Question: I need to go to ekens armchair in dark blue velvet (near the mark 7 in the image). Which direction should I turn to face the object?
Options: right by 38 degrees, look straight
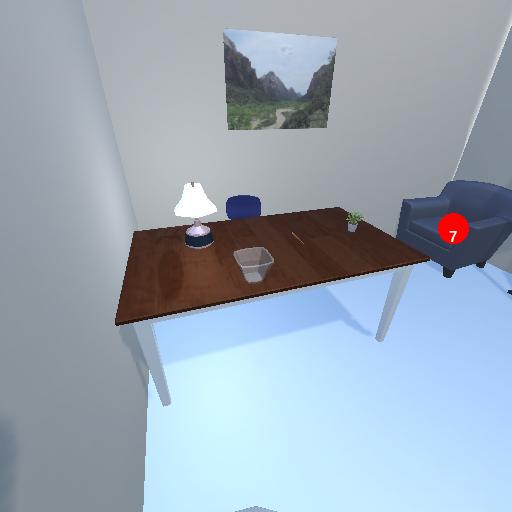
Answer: right by 38 degrees